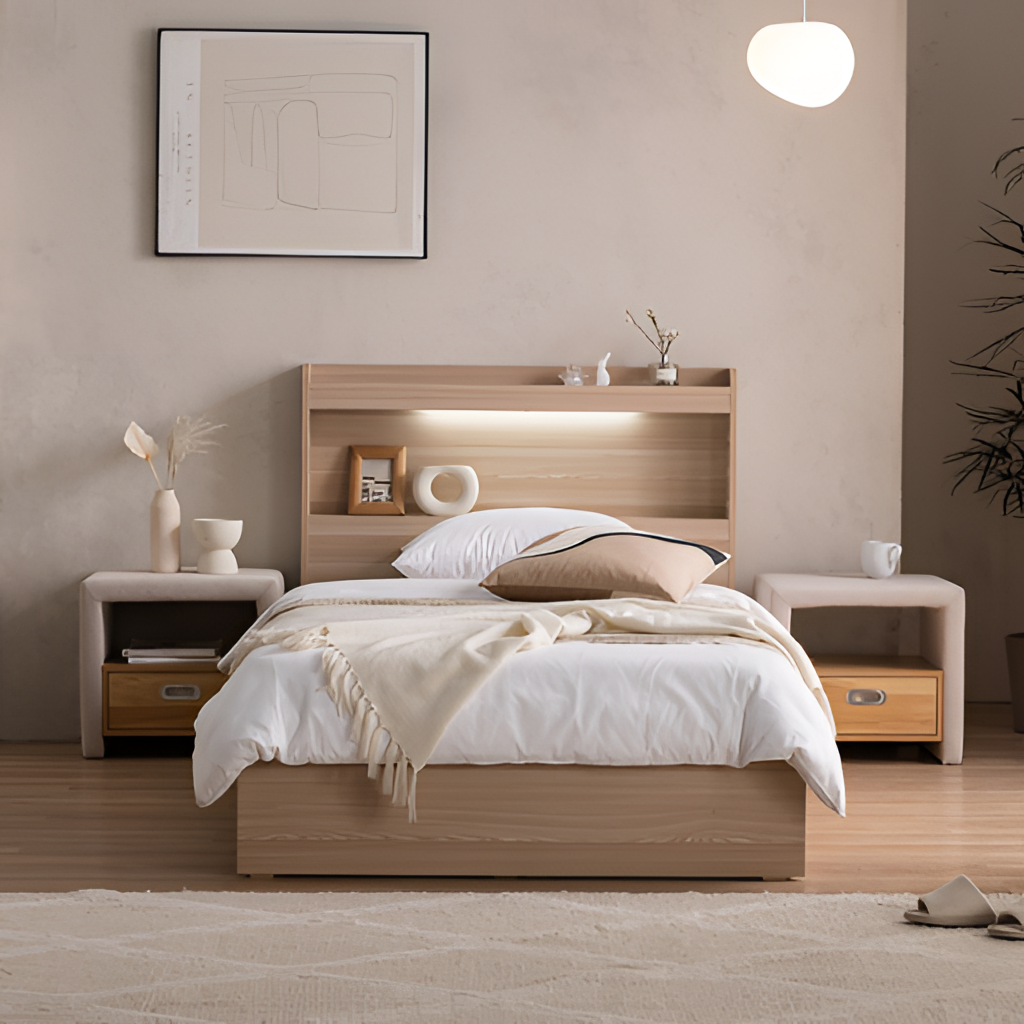
wood backlit headboard bed, bedroom, modern, paint wallpaper, with solid pattern, brown wood flooring, with plank pattern